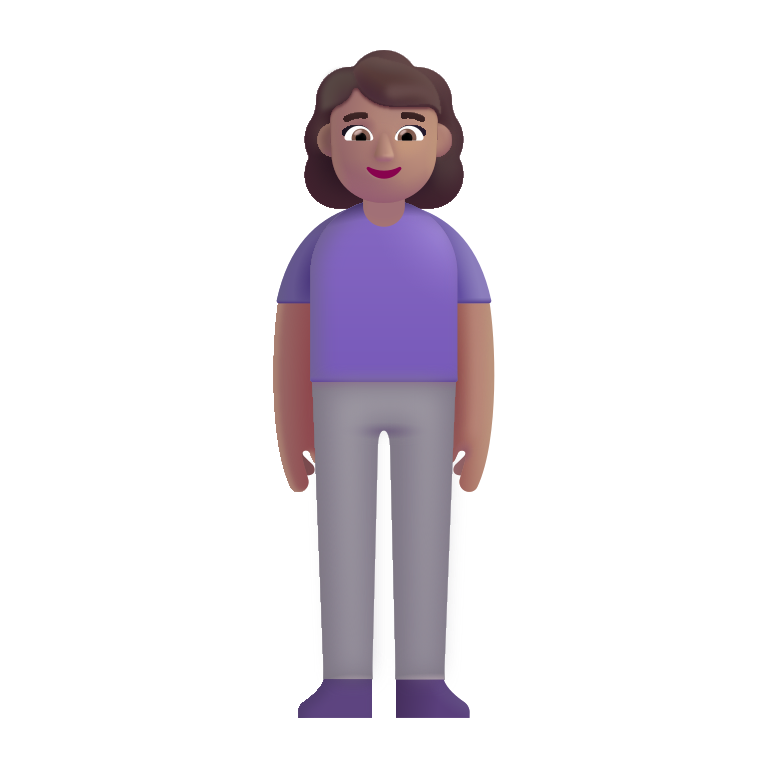
woman standing color